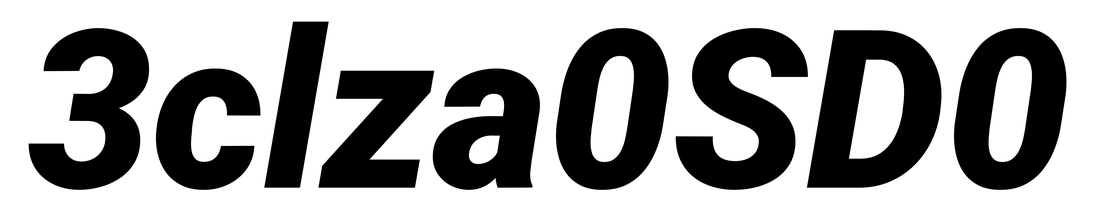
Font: Roboto-Italic_Black_Italic